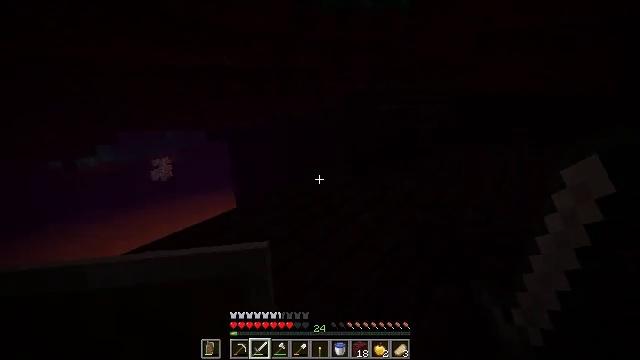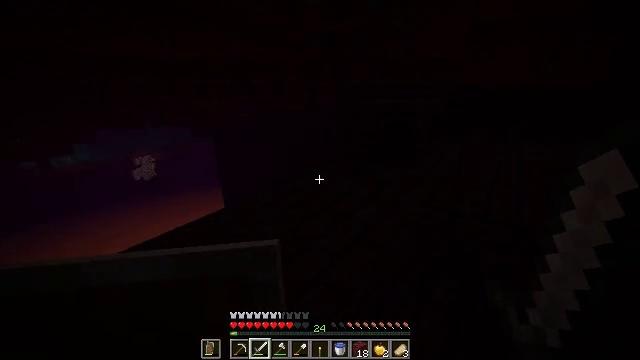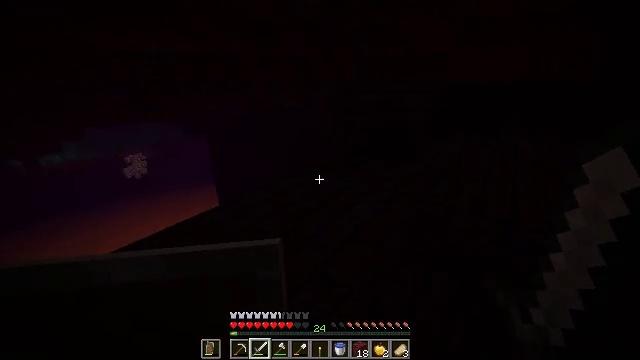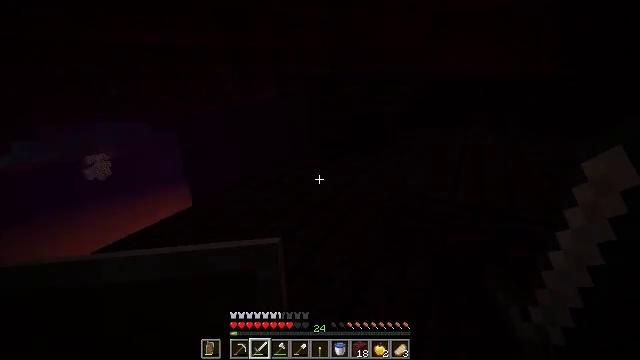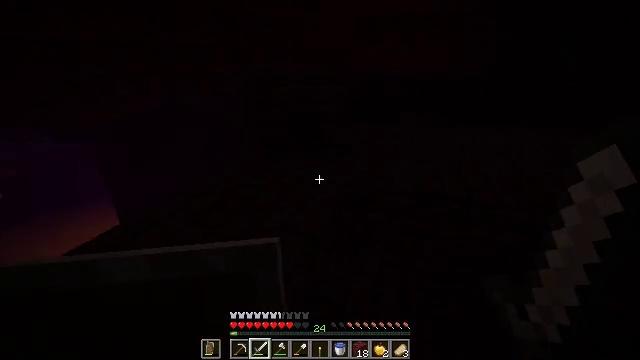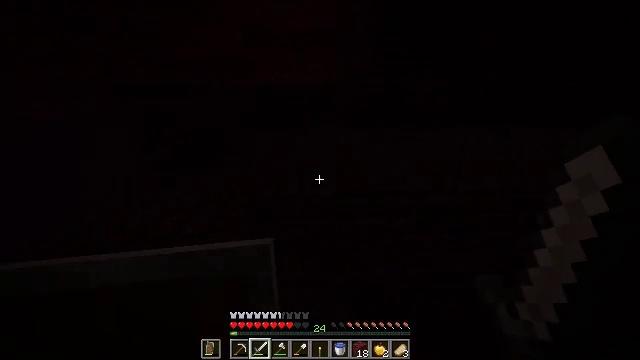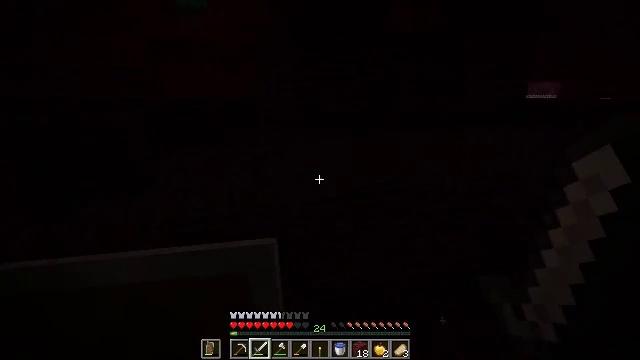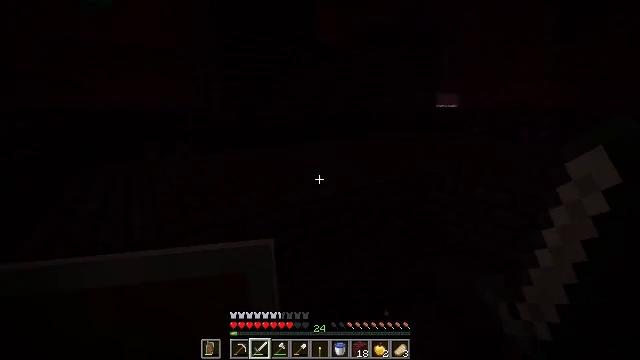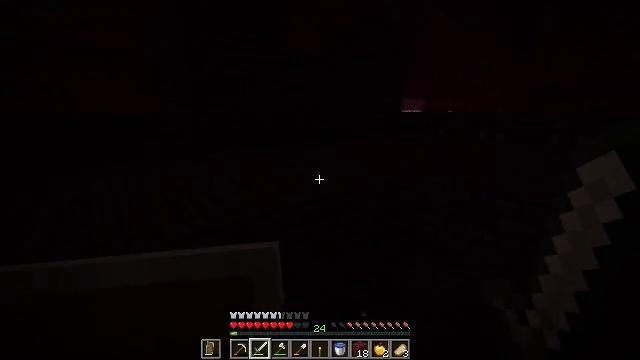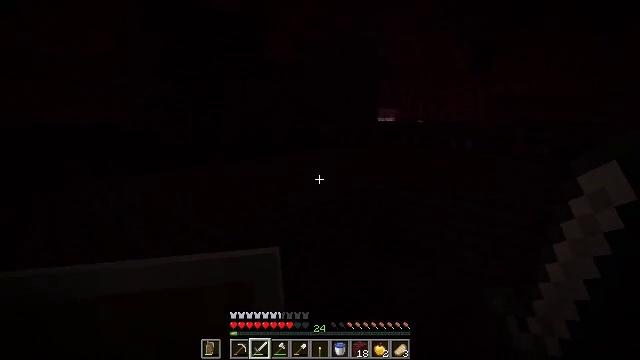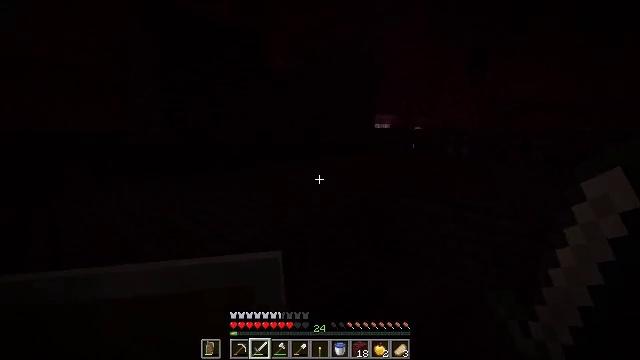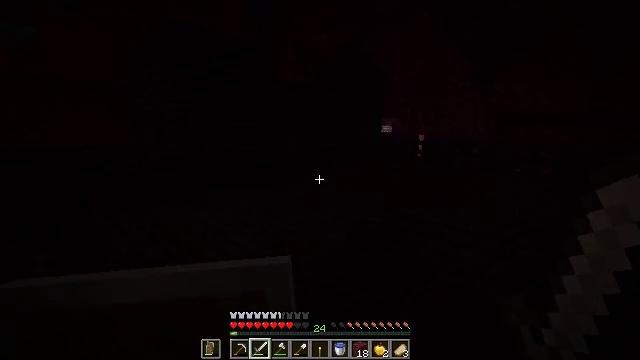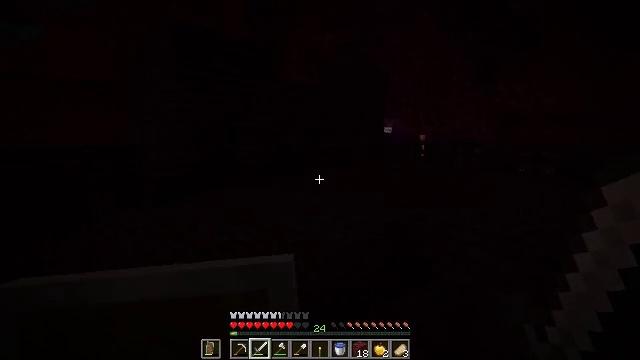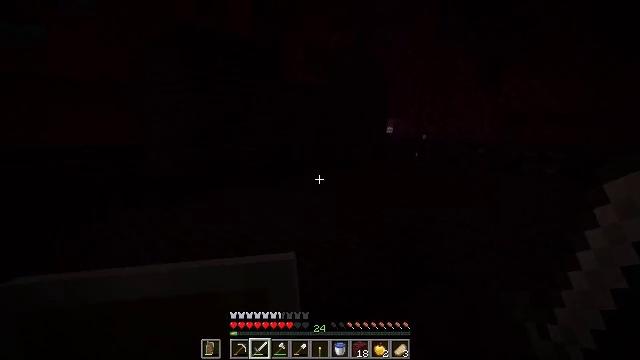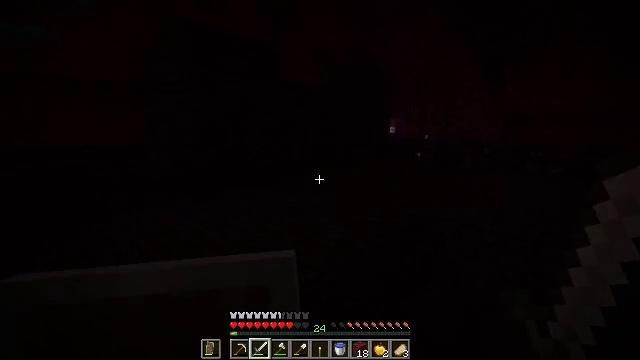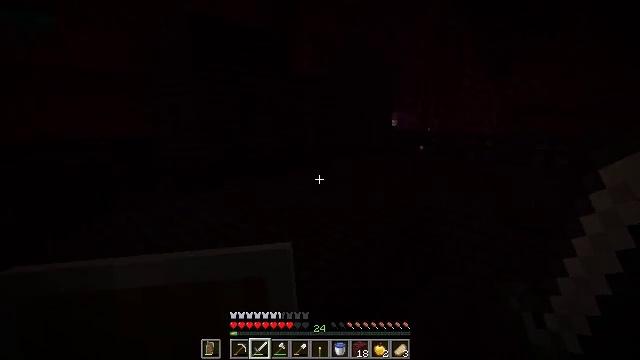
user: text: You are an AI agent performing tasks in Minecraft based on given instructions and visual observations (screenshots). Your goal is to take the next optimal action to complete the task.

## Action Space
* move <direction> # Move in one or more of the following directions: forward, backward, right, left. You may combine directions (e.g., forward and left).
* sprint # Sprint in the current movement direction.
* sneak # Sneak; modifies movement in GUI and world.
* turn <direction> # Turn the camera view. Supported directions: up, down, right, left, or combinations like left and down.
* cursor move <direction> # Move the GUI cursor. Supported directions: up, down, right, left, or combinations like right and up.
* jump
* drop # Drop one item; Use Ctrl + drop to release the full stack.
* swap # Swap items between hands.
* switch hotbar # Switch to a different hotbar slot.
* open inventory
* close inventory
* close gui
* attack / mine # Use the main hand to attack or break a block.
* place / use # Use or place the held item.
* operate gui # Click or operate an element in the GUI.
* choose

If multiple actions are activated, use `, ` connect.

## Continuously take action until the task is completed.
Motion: motion action
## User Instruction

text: Gather some nether bricks.
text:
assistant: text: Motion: turn right
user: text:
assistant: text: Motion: turn right
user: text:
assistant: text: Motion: turn right and down
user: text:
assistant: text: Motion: turn right
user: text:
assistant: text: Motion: turn right and up
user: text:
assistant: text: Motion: turn right and up
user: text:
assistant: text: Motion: turn right and up
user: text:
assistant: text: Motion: move left, turn right and up
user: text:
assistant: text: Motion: move left, turn right and up
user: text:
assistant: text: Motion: move left, turn up
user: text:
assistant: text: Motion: move left
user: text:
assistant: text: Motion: move left
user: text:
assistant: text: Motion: no_op
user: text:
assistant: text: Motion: no_op
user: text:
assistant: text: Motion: turn down
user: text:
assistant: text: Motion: no_op
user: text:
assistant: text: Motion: move left
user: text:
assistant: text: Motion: move forward and move left, turn right
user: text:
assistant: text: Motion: move forward and move left, turn right
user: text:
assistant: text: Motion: move forward and move left, turn right
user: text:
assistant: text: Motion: move forward and move left, turn right
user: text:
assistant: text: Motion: move forward and move left, turn right, jump
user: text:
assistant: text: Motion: move forward and move left, jump
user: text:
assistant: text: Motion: move forward and move left, jump
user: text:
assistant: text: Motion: move forward and move left, jump
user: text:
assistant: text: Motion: move forward and move left, turn right, jump
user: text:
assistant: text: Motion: move forward, turn right
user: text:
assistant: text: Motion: move forward, turn right
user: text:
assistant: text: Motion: move forward, turn right
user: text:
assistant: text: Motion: move forward, turn up